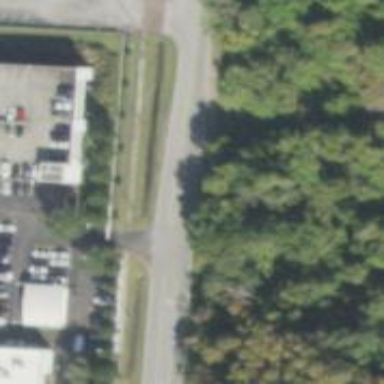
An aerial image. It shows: Secondary road with asphalt surface and sidewalk on the left.